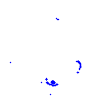
Particle: pion